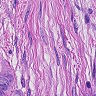
Metastatic tissue present: yes